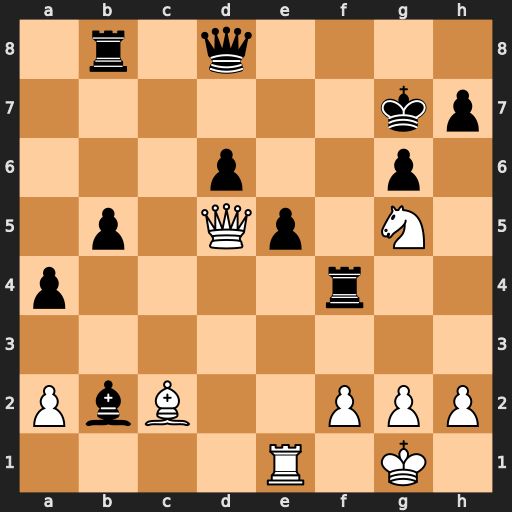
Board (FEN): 1r1q4/6kp/3p2p1/1p1Qp1N1/p4r2/8/PbB2PPP/4R1K1
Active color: w
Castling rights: -
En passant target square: -
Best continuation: Ne6+ Kh8 Nxd8